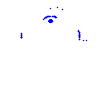
Particle: kaon